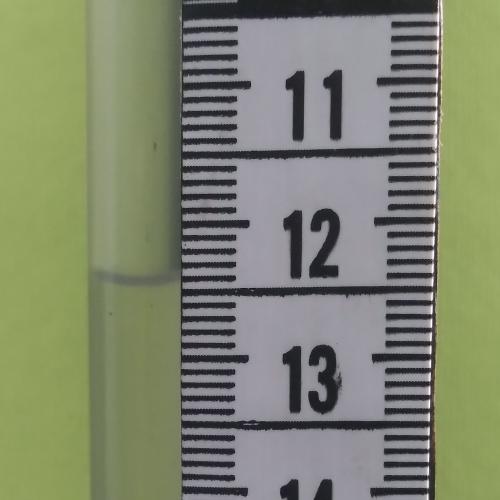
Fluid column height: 12.4 cm